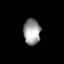
Tissue: prostate
Cell type: T cells
Senescence score: 0.3508
Nuclear area (px): 429
Mean DAPI intensity: 155.62